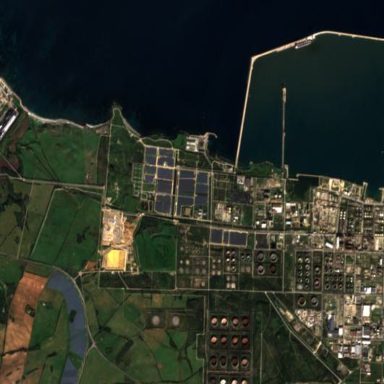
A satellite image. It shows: Industrial area with solar power plant using photovoltaic technology.